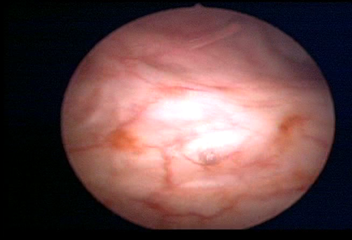
Modality: WLC
Class: Normal mucosa
Bladder cancer association: No